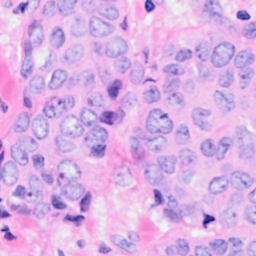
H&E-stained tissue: Breast